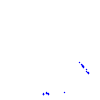
Particle: kaon